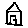
Label: house